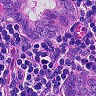
Metastatic tissue present: yes